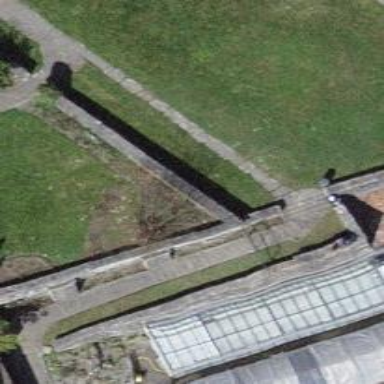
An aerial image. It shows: Gate.